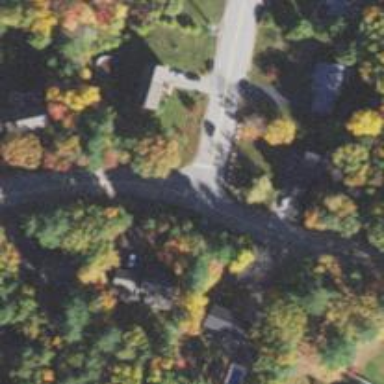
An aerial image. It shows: Road with stop sign.